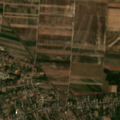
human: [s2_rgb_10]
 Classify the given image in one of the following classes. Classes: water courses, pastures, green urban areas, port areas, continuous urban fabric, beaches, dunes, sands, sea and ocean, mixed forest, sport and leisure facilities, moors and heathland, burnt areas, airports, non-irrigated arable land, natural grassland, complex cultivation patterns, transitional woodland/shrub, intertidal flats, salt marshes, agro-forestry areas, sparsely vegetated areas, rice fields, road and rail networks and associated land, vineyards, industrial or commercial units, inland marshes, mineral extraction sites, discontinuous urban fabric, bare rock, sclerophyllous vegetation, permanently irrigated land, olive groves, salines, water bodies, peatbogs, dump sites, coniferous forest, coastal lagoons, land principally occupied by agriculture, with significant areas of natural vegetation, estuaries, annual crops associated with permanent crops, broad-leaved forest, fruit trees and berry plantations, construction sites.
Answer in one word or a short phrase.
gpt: discontinuous urban fabric, non-irrigated arable land